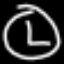
Label: clock